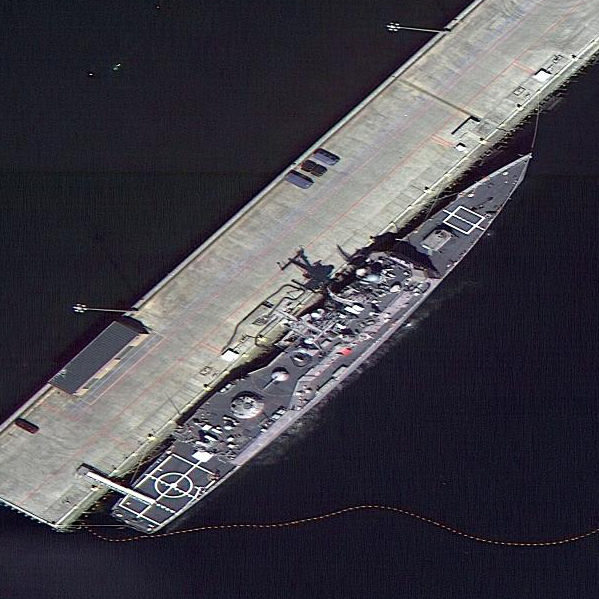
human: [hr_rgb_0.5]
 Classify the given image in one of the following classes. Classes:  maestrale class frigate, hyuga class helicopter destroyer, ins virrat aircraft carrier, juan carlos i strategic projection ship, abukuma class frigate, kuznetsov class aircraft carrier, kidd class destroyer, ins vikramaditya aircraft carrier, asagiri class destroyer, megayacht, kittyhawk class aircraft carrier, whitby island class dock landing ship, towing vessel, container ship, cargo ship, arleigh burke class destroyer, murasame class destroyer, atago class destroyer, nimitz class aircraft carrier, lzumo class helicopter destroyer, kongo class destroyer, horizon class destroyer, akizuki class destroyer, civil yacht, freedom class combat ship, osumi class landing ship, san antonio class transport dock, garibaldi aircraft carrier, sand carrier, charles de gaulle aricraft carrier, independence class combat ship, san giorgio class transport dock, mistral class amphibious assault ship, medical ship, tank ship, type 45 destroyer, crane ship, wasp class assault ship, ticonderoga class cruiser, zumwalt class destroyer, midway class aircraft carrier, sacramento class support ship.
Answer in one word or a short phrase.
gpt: Ticonderoga class cruiser